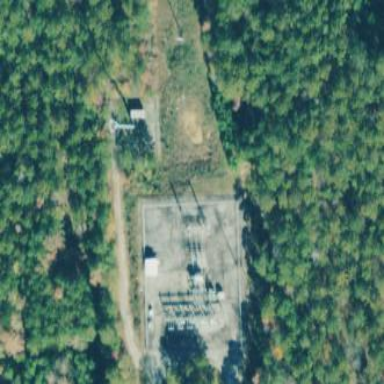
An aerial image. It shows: Distribution power substation secured by fence.